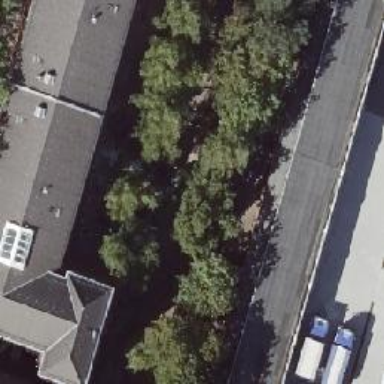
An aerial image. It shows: Group of garages.